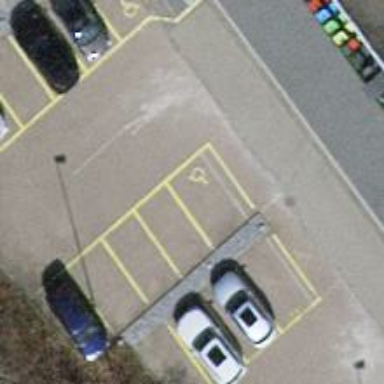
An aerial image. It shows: Designated parking space for disabled individuals.